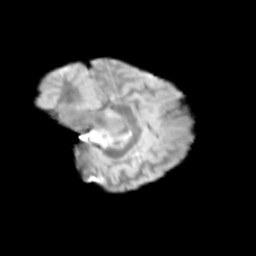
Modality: T2w
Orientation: sagittal
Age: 12
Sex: female
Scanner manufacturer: siemens
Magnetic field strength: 3 T
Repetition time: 3.8 s
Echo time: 0.07 s